Interaction volume radius: 5 \u00c5
Interaction volume height: 30 \u00c5
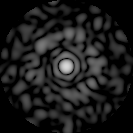
Disorder parameter: 0.8257